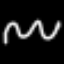
Label: squiggle